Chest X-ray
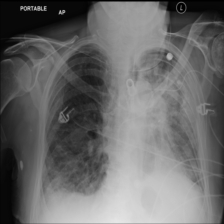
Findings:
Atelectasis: negative
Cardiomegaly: negative
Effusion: negative
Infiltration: positive
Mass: negative
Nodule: negative
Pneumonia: negative
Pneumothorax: negative
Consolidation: negative
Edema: negative
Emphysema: negative
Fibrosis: negative
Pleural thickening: negative
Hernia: negative